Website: macys
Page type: gifting
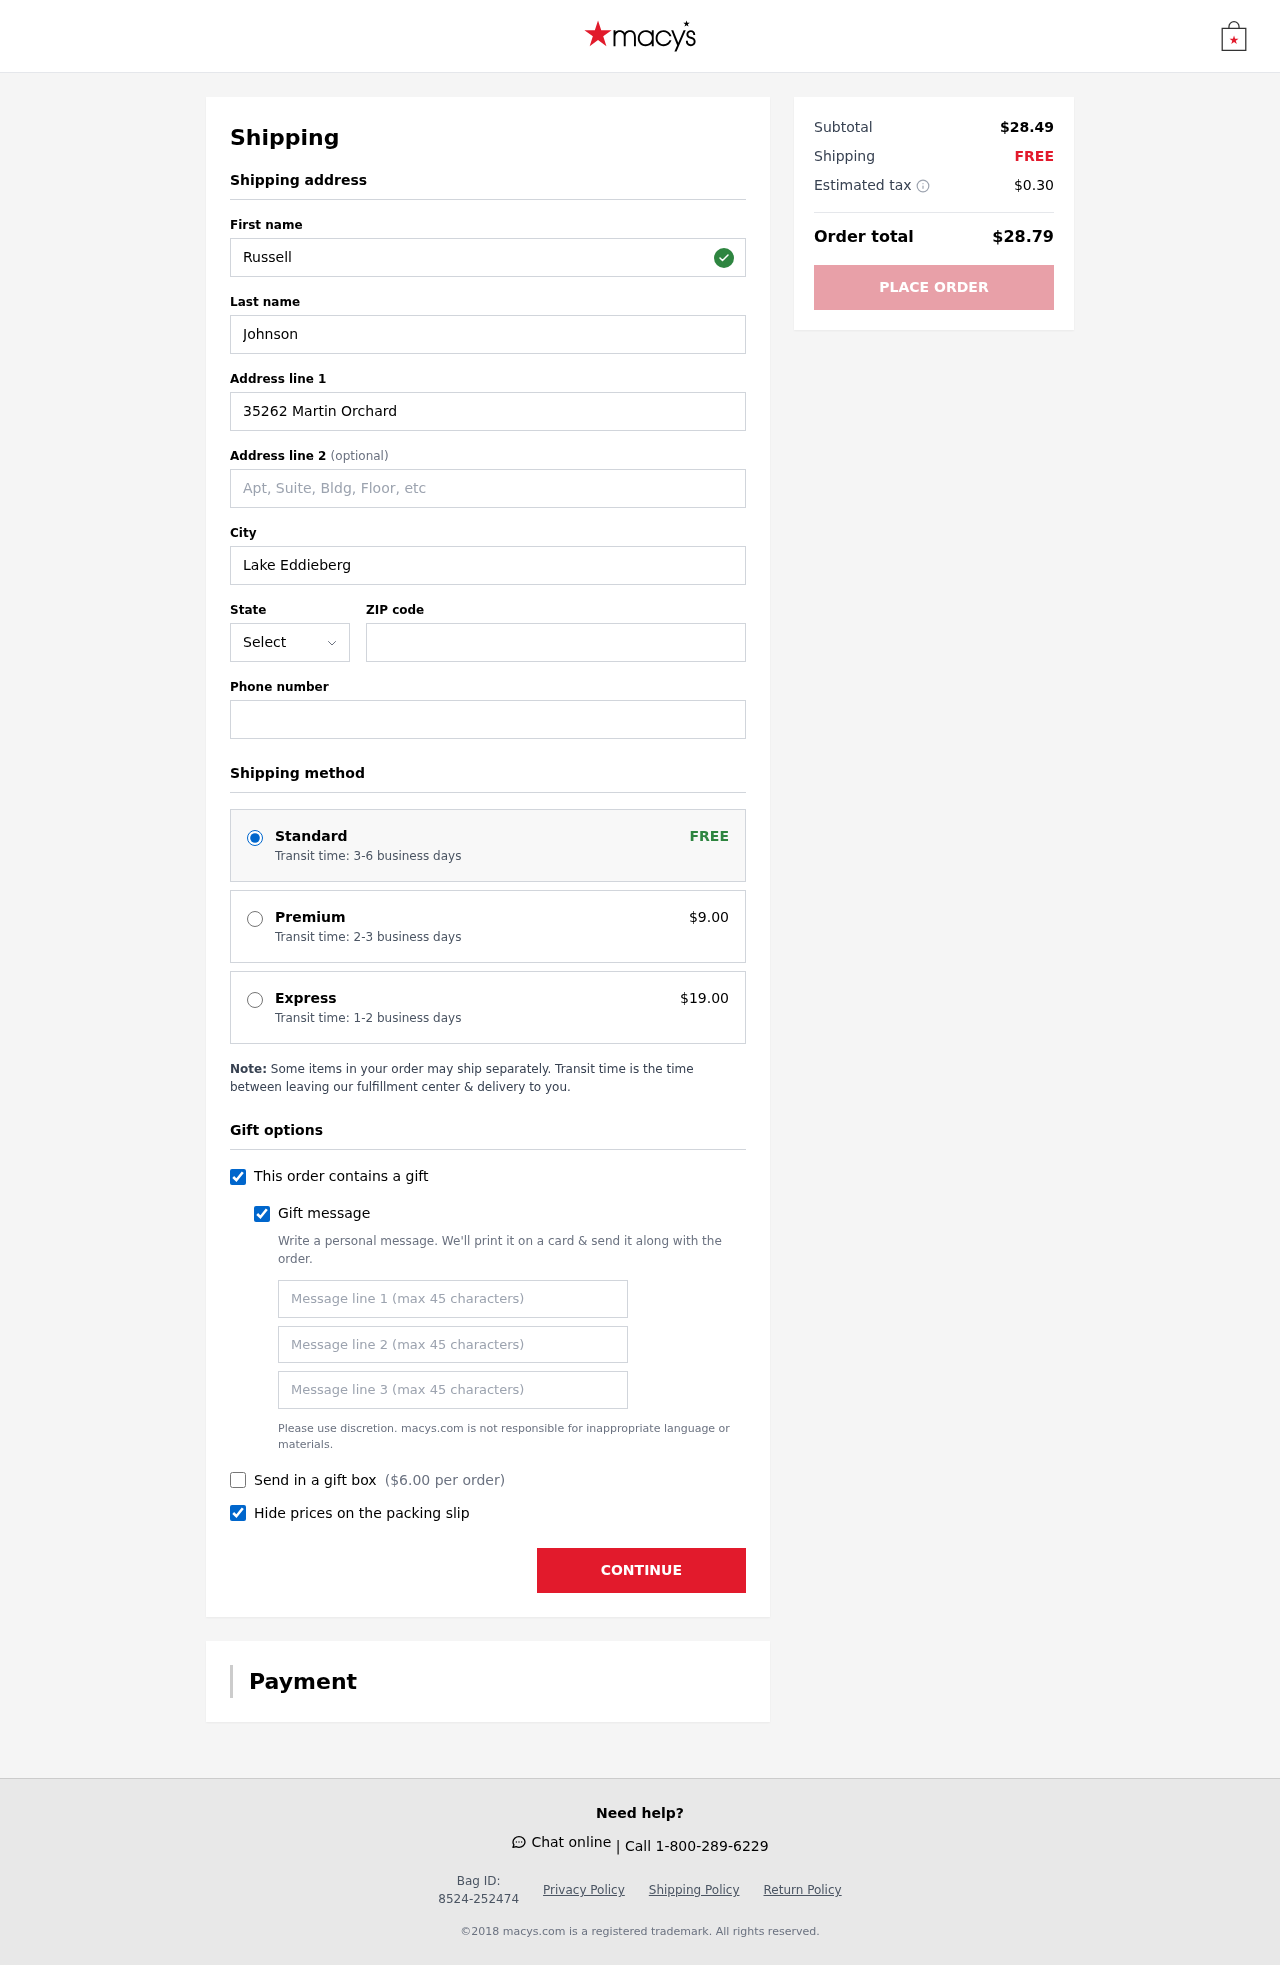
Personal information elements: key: PII_STATE_ABBR
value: KY
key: PII_FIRSTNAME
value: Russell
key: PII_LASTNAME
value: Johnson
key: PII_STREET
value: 35262 Martin Orchard
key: PII_CITY
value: Lake Eddieberg
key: PII_POSTCODE
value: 41762
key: PII_PHONE
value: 4514240918
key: PII_GIFT_MESSAGE
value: Hey Joshua! Thought these would be perfect for those late-night baking sessions we always talk about. Can't wait to see what delicious treats you whip up! Russell
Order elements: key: ORDER_SHIPPING_STANDARD
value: Transit time: 3-6 business days
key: ORDER_SHIPPING_PREMIUM
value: Transit time: 2-3 business days
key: ORDER_SHIPPING_PREMIUM_PRICE
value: $9.00
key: ORDER_SHIPPING_EXPRESS
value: Transit time: 1-2 business days
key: ORDER_SHIPPING_EXPRESS_PRICE
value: $19.00
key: ORDER_GIFT_BOX_PRICE
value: $6.00
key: ORDER_SUBTOTAL
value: $28.49
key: ORDER_SHIPPING_COST
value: FREE
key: ORDER_TAX
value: $0.30
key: ORDER_TOTAL
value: $28.79